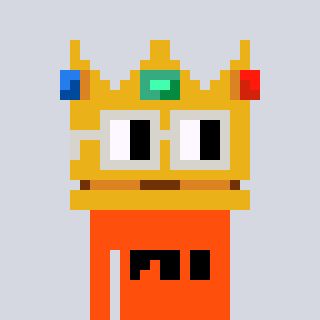
a pixel art character with square light gray glasses, a crown-shaped head and a orange-colored body on a cool background